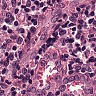
Metastatic tissue present: no